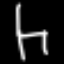
Label: chair